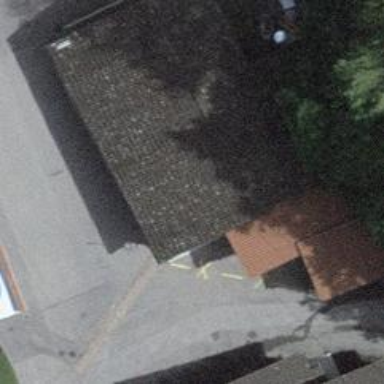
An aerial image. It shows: Convenience shop.